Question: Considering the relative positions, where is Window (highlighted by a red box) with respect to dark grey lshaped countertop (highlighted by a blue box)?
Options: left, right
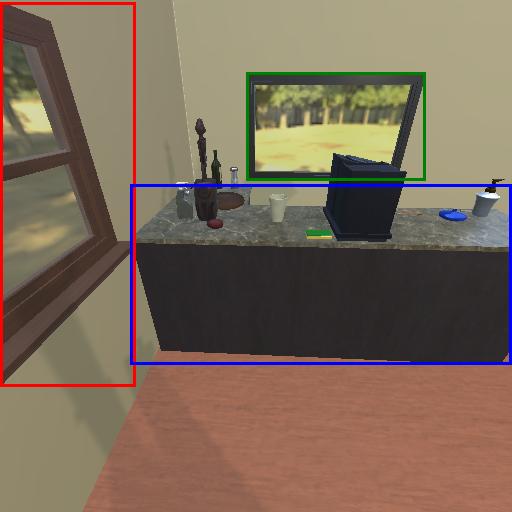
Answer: left